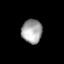
Tissue: lung
Cell type: T cells
Senescence score: 0.5638
Nuclear area (px): 483
Mean DAPI intensity: 163.019